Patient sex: F
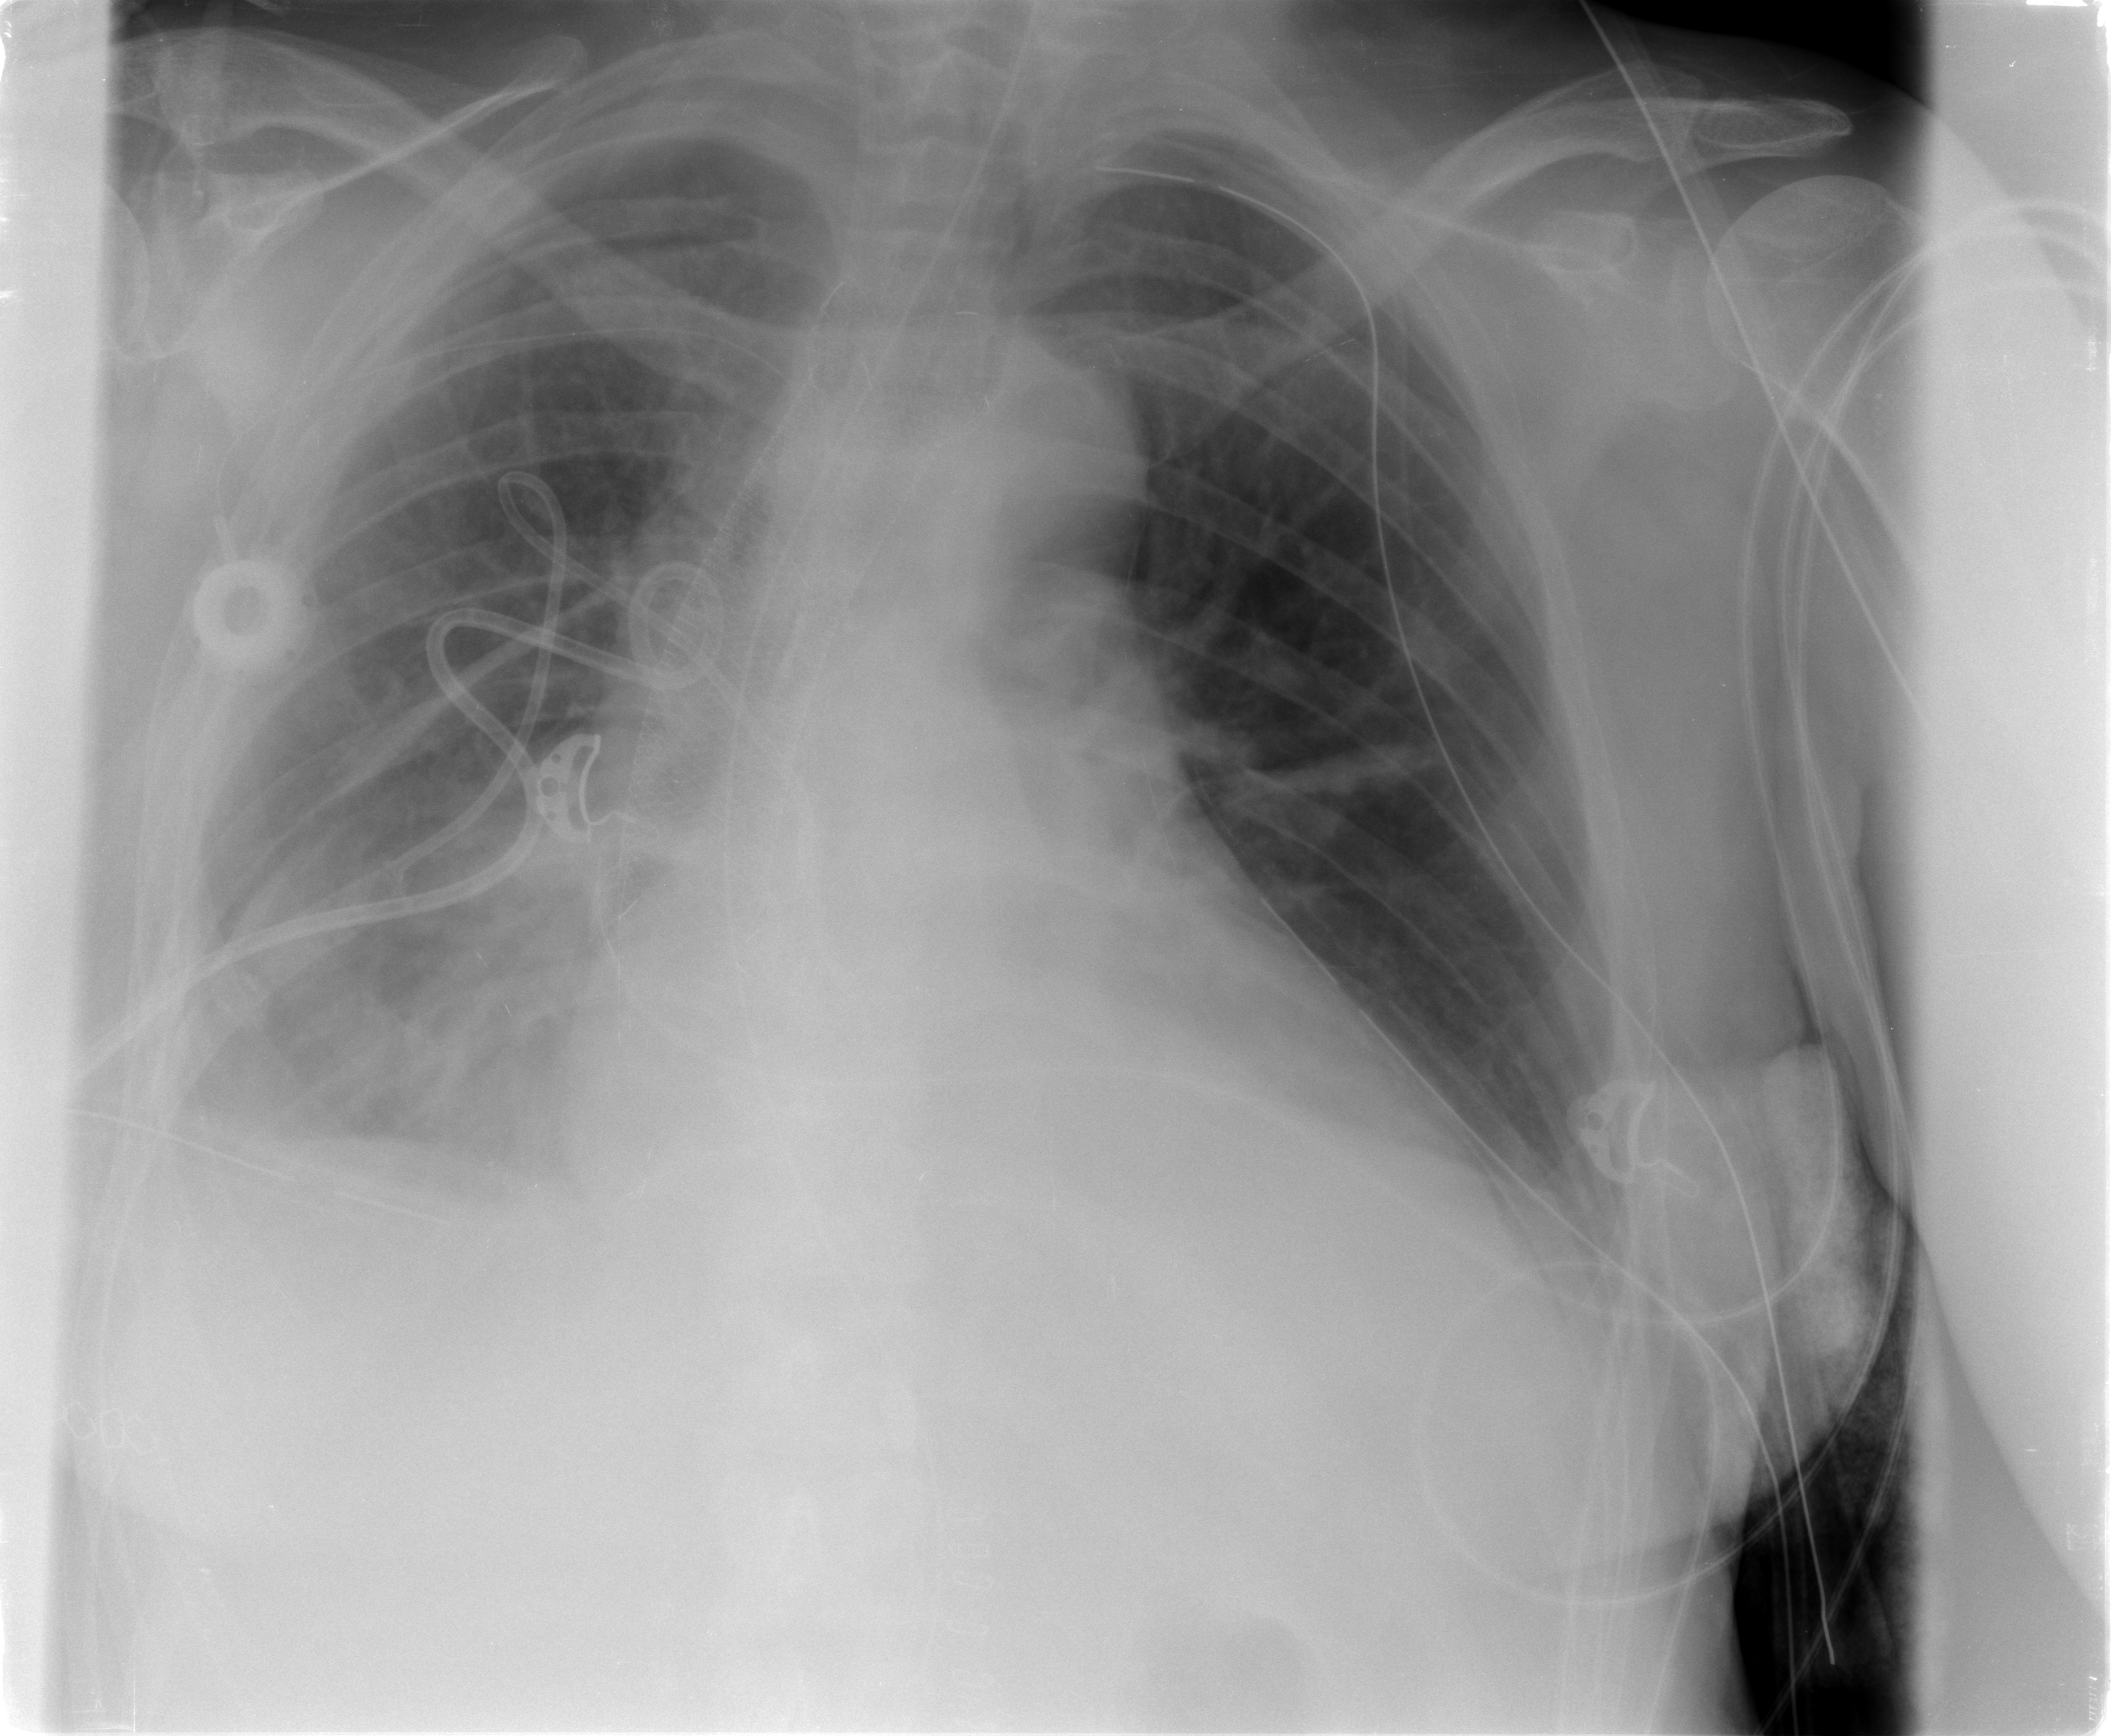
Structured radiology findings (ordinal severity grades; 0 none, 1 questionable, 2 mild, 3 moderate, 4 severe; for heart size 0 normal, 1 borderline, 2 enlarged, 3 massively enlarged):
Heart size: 2
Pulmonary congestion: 0
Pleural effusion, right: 2
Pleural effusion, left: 1
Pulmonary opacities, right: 0
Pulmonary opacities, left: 0
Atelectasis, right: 2
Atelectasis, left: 2